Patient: sex F, age 48
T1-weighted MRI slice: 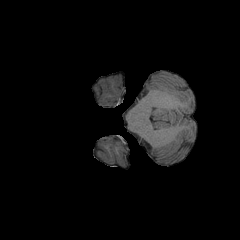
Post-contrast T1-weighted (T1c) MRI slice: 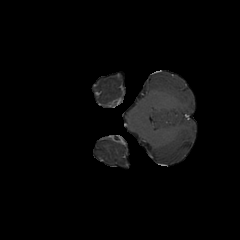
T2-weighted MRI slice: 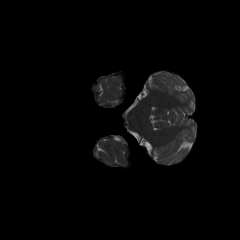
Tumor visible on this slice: no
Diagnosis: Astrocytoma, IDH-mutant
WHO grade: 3